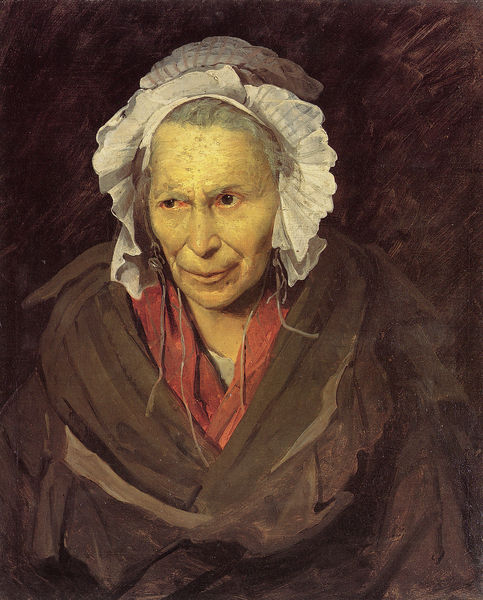
Titel: La monomane de l'envie
Künstler: Théodore Géricault
Standort: Lyon
Institution: Musée des Beaux-Arts
Schlagwörter: dunkel, gemälde, haut, schatten, umhang, weiß, gelb, grün, braun, frau, grau, haar, hintergrund, kleid, licht, mund, nase, schwarz, stirn, ölbild, blick, dame, rot, schal, tuch, haube, malerei, alt, hemd, mütze, wand, alte, arm, augen, band, blass, bluse, böse, falten, gesicht, kleidung, kragen, rembrandt, spitze, bildnis, hals, holland, portrait, porträt, öl, gewand, haare, mantel, realismus, schnüre, stoff, tücher, decke, mutter, spitzen, kinn, lippen, kopfbedeckung, alte dame, furchen, modern, barun, romantik, duktus, falte, kopftuch, ernst, face, gris, jaune, yeux, melancholie, melancholisch, überwurf, faltenwurf, rüsche, rüschen, vergänglichkeit, offen, alter, greis, hautfarbe, krank, markant, noir, augenringe, hohe stirn, selbstbildnis, stirnfalten, kittel, leinwand, pinsel, ölmalerei, charakter, abwesend, wangenknochen, portät, schultertuch, halb, rouge, schnurr, grünlich, haaransatz, greisin, dürer, femme, niederland, gelblich, bänder, alte frau, oma, kranke, peinture, gericault, graue, rote, nuit, meister, vieille, hexe, v ausschnitt, abgerissen, delacroix, franz hals, bändchen, graue haare, oberkleid, tableau, rote augen, nachthaube, rotes halstuch, brauun, malade, bonnet, verhärmt, regard, krangen, ausgeprägt, blutunterlaufen, charcot, crazy lol, detschland, gelbsucht, gerändert, irrenporträt, la folle, la monomane du jeu, monomane du vol, omas, rote ränder, ungesund, urat, vielle, folie, braunes kleid, blac, dunkelbrauner hintergrund, weisse haube, cheveux gris, folle, charlotte, agée, fatigué, fatiguée, alstuch, camisole, veille